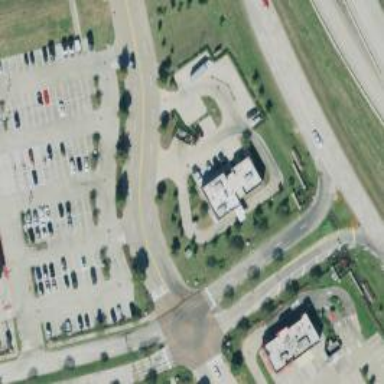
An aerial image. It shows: Parking space is available.